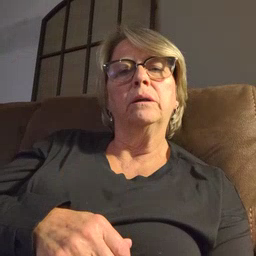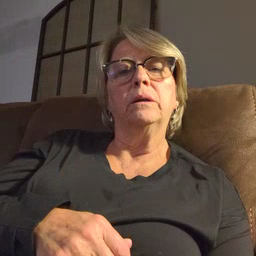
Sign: boy